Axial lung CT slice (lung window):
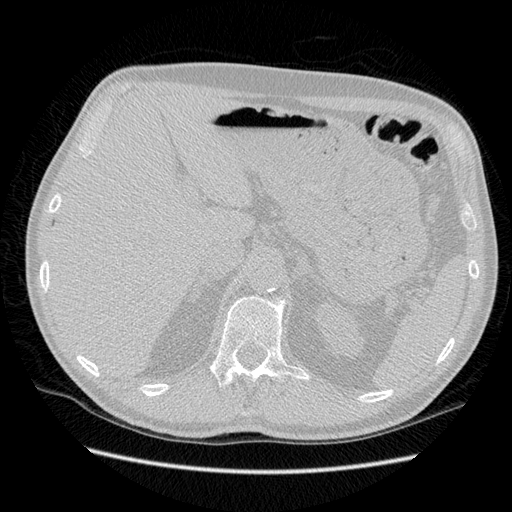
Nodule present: no